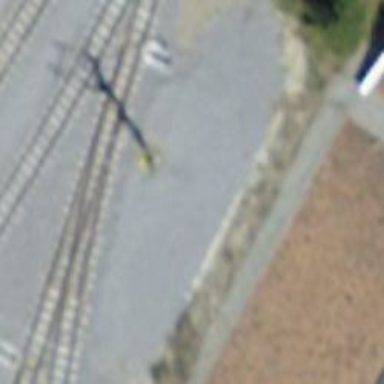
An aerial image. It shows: Catenary mast for power lines.